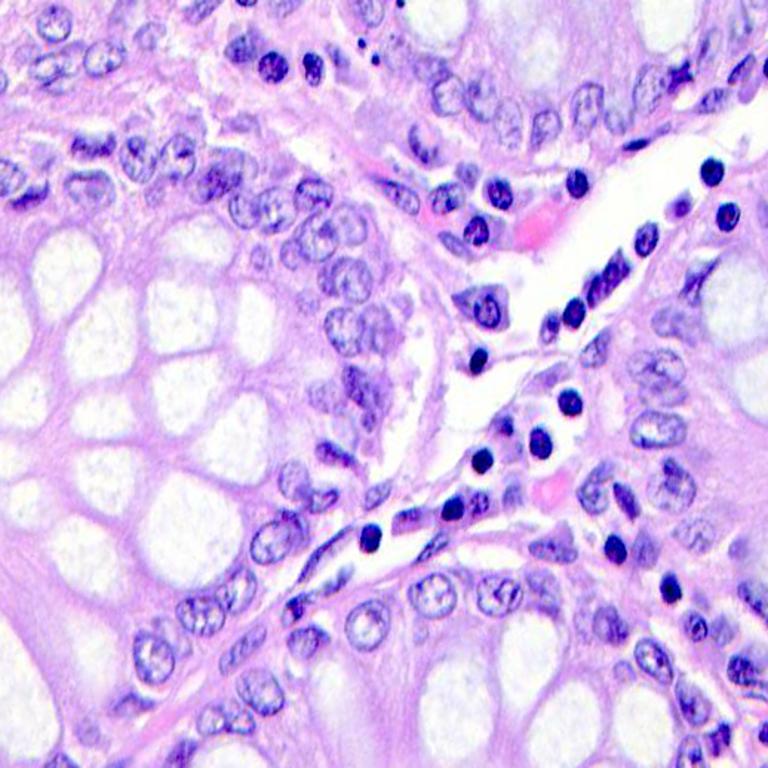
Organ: colon
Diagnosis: benign